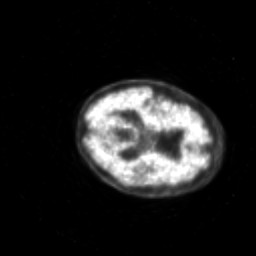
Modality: PET
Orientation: axial
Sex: female
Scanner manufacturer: siemens